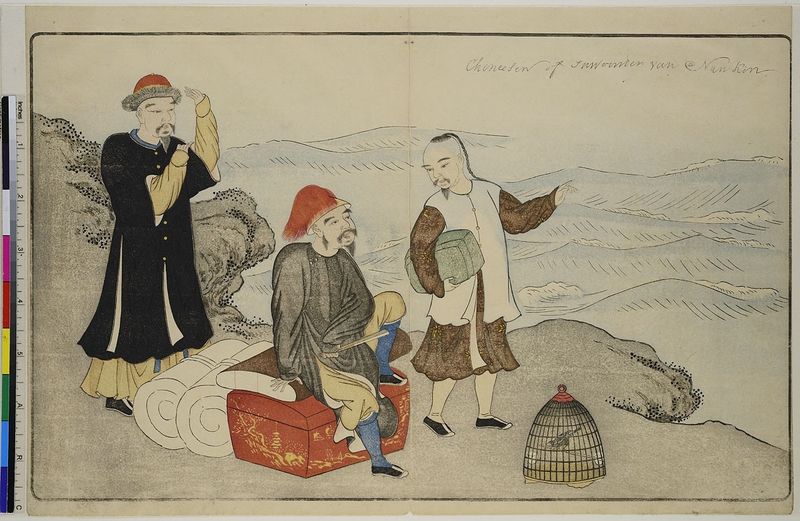
Titel: Drei Chinesen, aus dem Buch: Bilder importierter Vögel
Künstler: Kitao Masayoshi
Standort: Hamburg
Institution: Museum für Kunst und Gewerbe Hamburg
Schlagwörter: meer, vogel, männer, kappe, mütze, mantel, holzschnitt, druckgraphik, druckgrafik, kiste, tracht, zeit, käfig, farbholzschnitt, volkstracht, edo, reproduktionen, druckerzeugnisse, vögel, küste, vogelkäfig, blindprägedruck, blinddruck